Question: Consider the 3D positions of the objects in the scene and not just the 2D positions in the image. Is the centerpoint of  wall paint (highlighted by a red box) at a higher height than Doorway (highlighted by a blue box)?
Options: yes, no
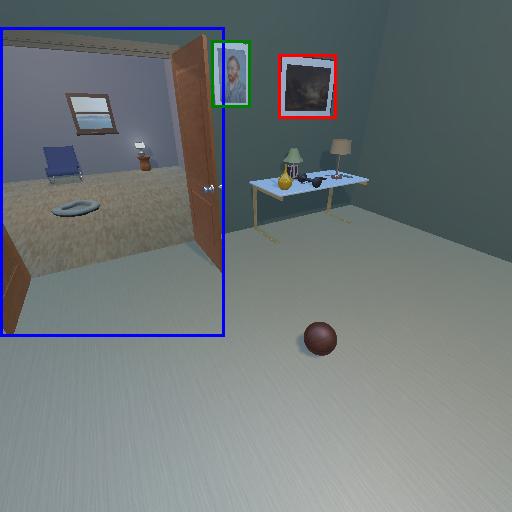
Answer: yes